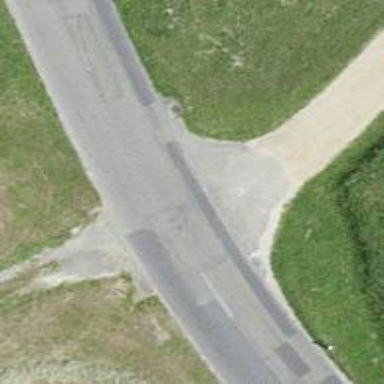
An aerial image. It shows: Paved tertiary road.